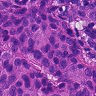
Metastatic tissue present: yes